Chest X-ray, PA view. Patient: 63 years old, sex F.
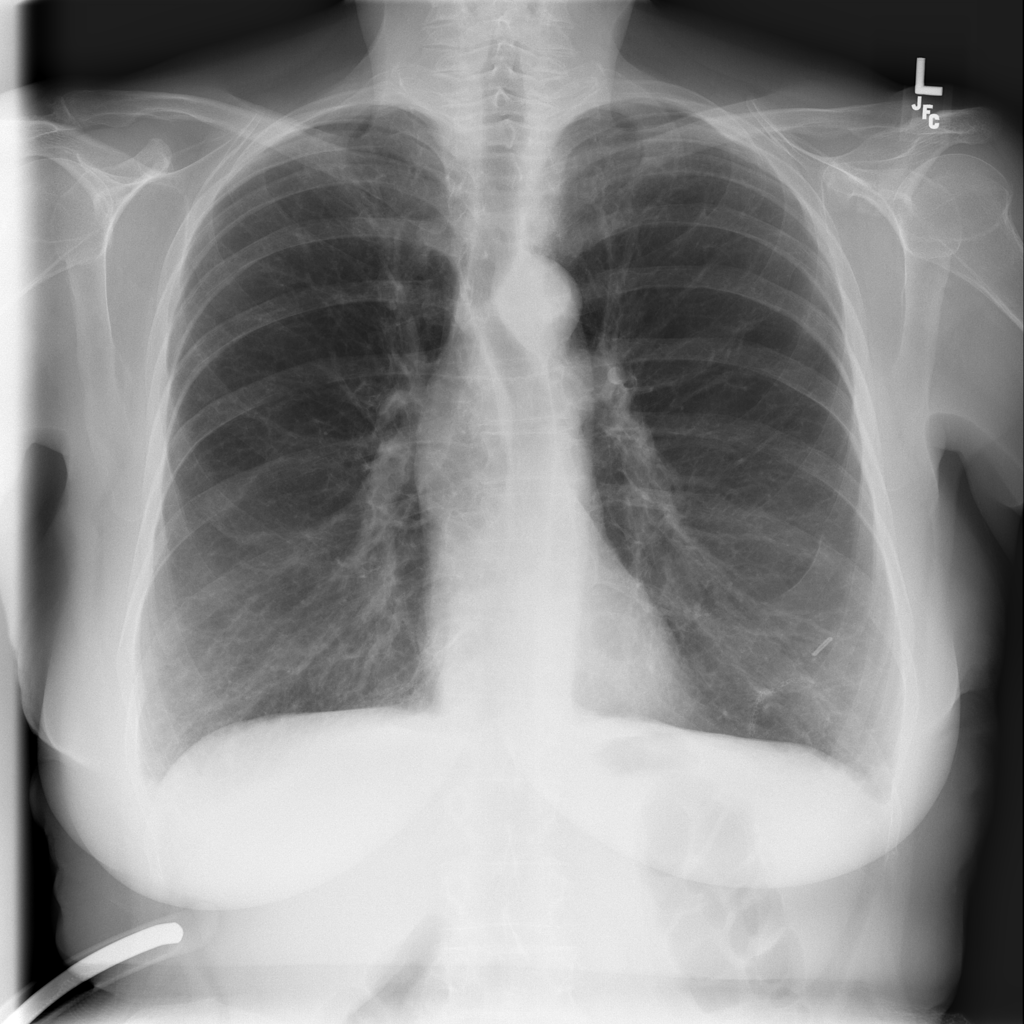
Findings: No Finding